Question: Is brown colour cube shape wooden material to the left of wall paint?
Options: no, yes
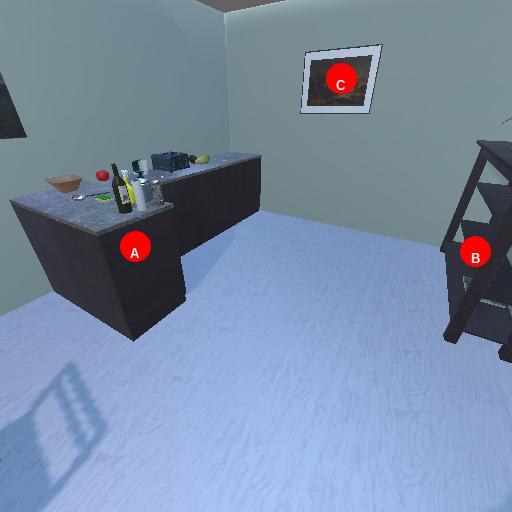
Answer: no